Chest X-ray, AP view. Patient: 32 years old, sex F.
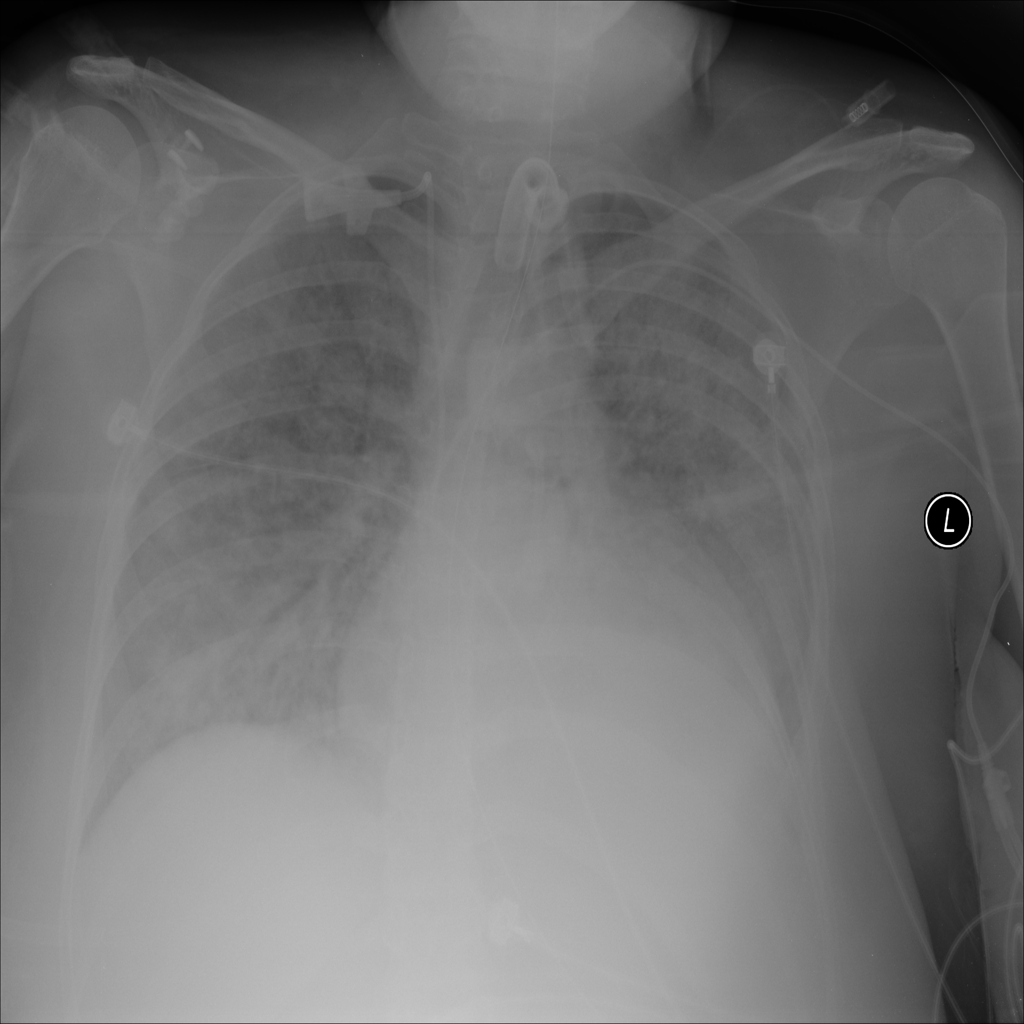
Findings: Edema